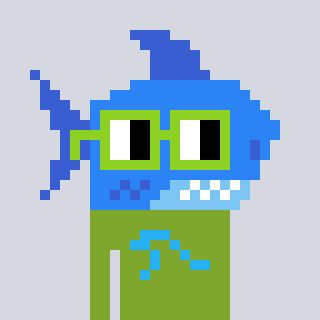
a pixel art character with square light green glasses, a shark-shaped head and a slimegreen-colored body on a cool background